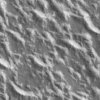
Label: not_dusty